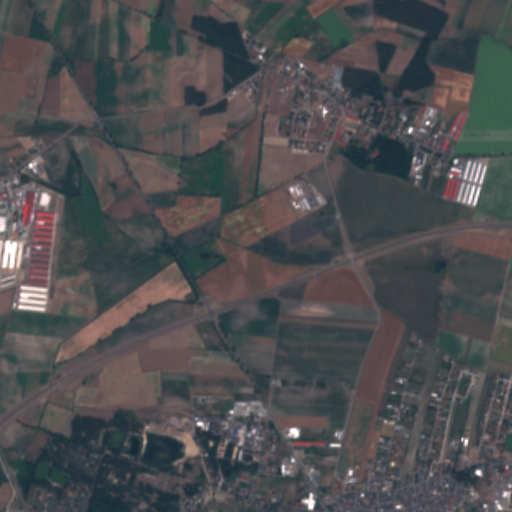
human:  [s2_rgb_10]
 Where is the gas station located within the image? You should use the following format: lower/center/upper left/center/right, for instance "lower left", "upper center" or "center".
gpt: The gas station is located in the lower right of the image.
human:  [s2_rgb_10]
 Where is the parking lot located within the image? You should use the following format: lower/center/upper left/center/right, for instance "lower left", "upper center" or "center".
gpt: The parking lot is located in the lower right of the image.
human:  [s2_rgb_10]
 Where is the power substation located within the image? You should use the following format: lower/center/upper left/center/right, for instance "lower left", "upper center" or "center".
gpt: The power substation is located in the lower right of the image.
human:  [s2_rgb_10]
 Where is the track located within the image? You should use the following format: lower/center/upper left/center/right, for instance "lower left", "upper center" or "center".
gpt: There is no track in the image.